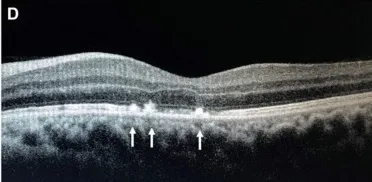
The OCT of the macula shows the gradual complete absorption of the punctate hyper-reflective signals indicated by the arrows. 1 month after discharge.
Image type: ophthalmic_imaging (oct)